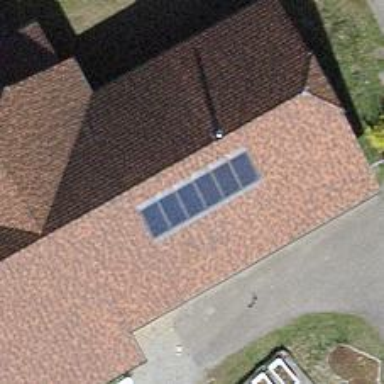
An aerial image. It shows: Solar power generator with photovoltaic panels.